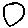
Label: circle